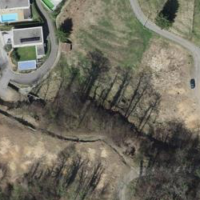
EUNIS habitat code: 41
Species observed at this site:
Acer campestre